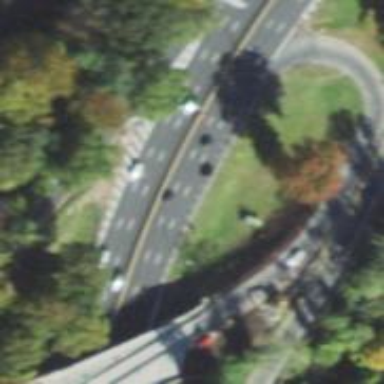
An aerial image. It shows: Asphalt surface motorway with expressway access.